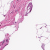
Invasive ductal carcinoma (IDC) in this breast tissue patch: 0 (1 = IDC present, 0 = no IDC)